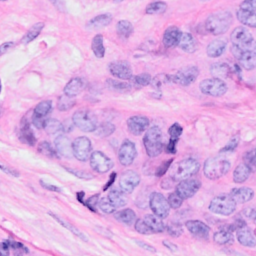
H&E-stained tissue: Breast